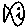
Label: fish